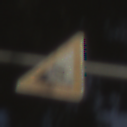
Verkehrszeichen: Ufer
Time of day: MorningAfternoon
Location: Outdoor (Nature)
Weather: Clear
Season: NotSpecified
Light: Natural